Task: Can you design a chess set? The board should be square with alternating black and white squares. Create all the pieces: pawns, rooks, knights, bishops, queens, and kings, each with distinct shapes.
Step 3766:
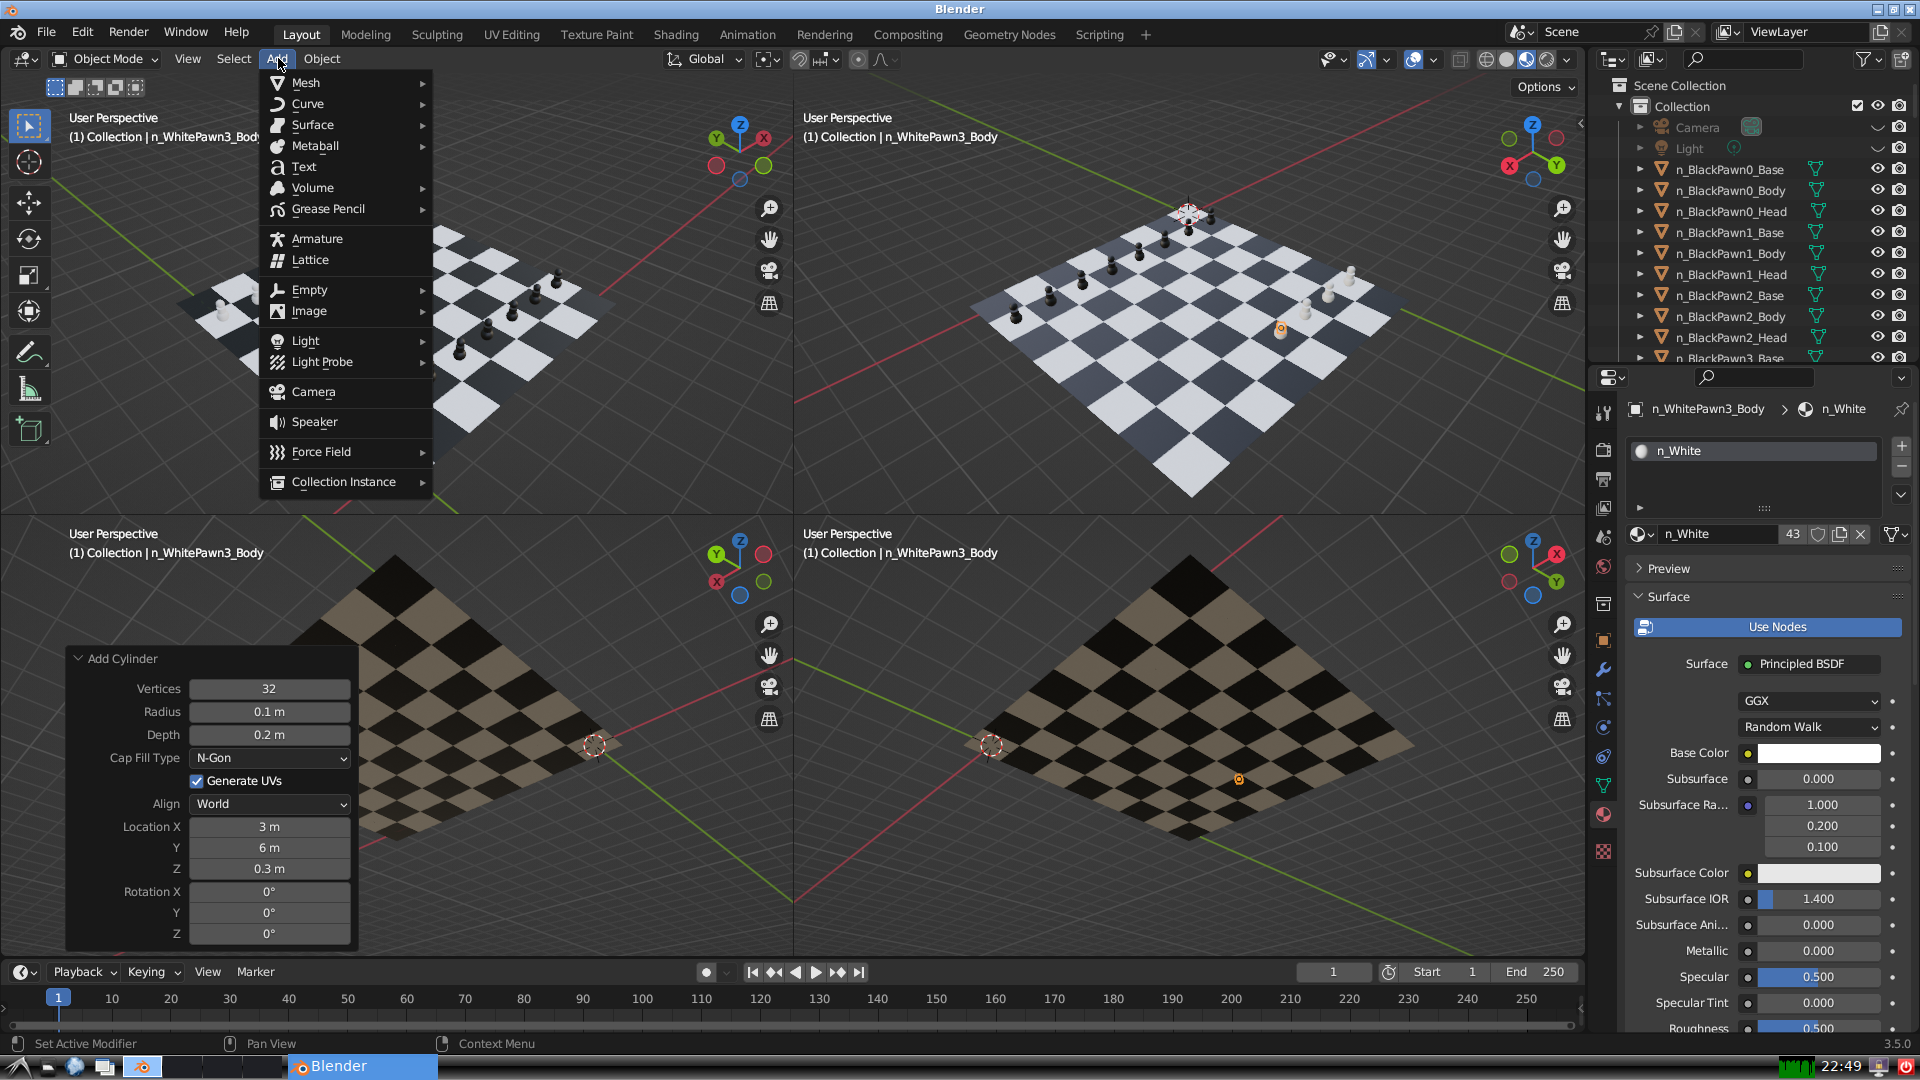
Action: {"mouse_move": [304, 82]}